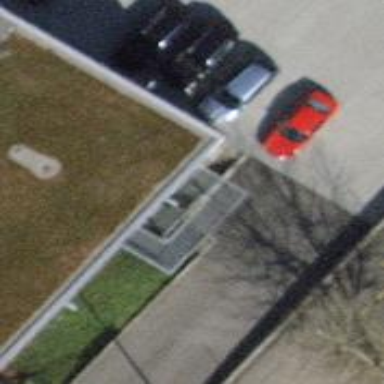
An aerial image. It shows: Surveillance system is in place.